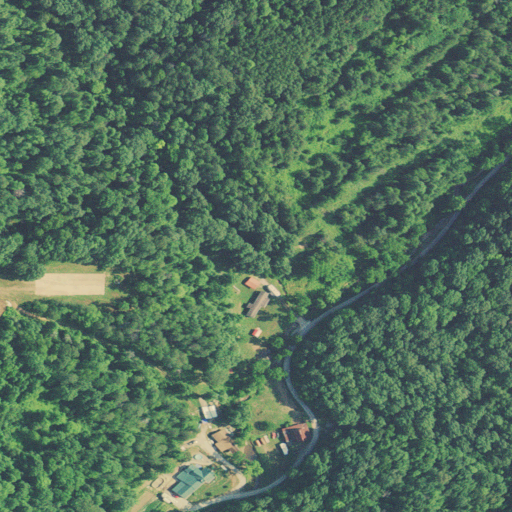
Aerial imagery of valley in West Virginia named Good Hollow containing deciduous forest, mixed forest, open development, low intensity development, evergreen forest, and pasture